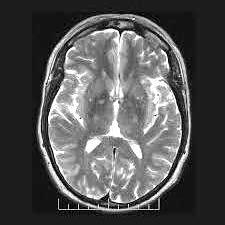
Label: notumor